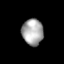
Tissue: lung
Cell type: Epithelial cells
Senescence score: 0.2407
Nuclear area (px): 548
Mean DAPI intensity: 167.303